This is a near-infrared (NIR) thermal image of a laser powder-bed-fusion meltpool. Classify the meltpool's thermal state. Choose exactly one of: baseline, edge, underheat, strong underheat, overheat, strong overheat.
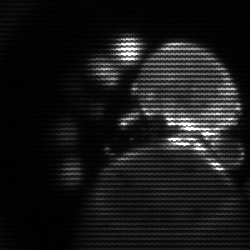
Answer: edge